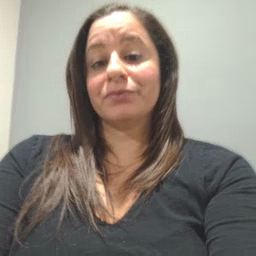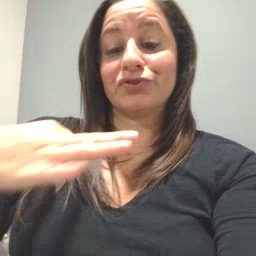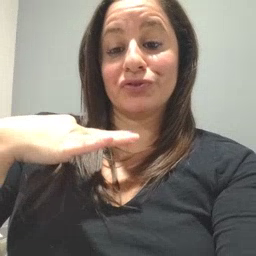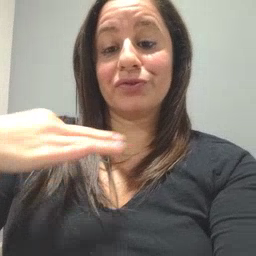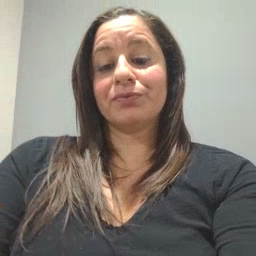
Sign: shirt